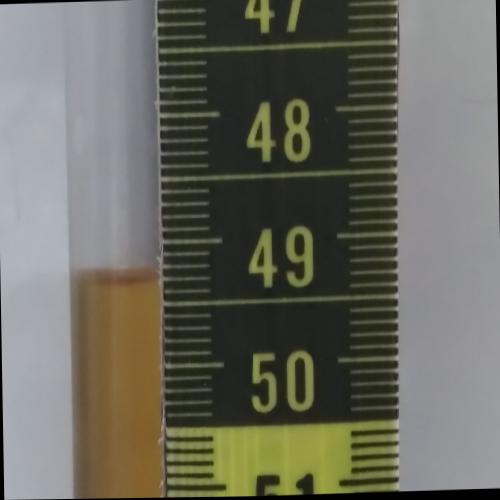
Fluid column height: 49.3 cm